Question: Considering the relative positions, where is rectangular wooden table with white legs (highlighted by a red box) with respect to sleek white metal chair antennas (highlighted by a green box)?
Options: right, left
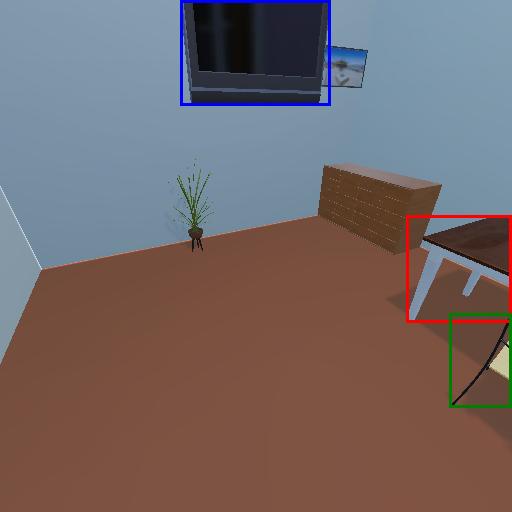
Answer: right